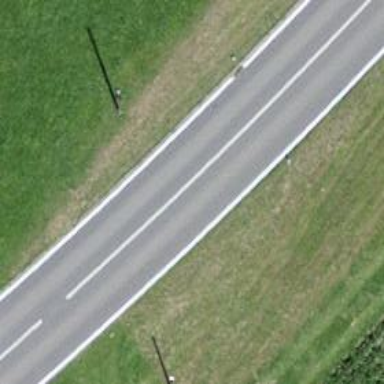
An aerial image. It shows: Tertiary road with asphalt surface.